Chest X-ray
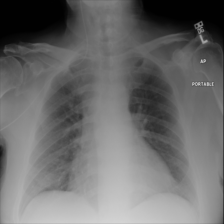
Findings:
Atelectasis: negative
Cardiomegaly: negative
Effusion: negative
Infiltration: negative
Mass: negative
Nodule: negative
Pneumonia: negative
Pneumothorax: negative
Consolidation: negative
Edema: negative
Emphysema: negative
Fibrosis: negative
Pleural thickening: negative
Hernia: negative